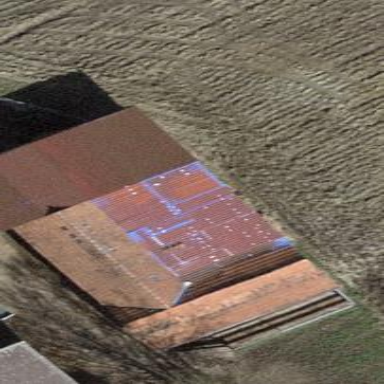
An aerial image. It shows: Farm auxiliary building.